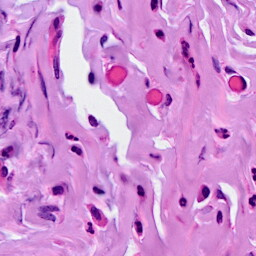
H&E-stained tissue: Breast